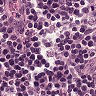
Metastatic tissue present: no